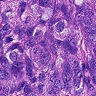
Metastatic tissue present: yes